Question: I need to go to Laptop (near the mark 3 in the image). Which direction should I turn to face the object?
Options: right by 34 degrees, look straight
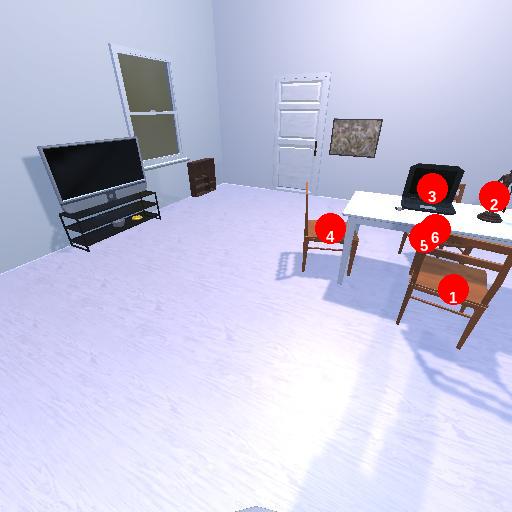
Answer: right by 34 degrees